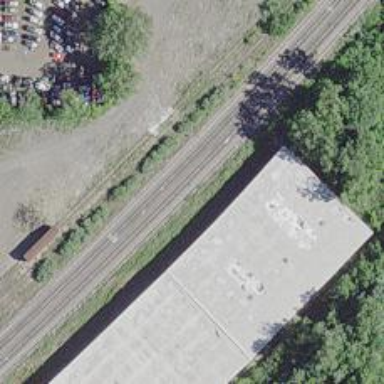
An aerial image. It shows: Railway siding with rails.